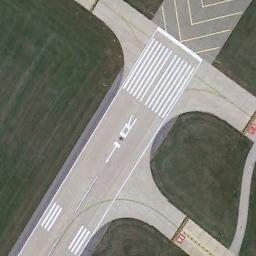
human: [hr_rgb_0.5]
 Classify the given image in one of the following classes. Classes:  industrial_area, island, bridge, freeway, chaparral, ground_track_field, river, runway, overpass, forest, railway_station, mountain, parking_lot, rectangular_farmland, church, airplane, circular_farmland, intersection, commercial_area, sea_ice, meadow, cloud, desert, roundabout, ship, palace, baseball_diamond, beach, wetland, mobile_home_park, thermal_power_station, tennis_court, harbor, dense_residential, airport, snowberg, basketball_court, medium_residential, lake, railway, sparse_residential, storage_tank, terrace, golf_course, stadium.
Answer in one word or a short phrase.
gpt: runway